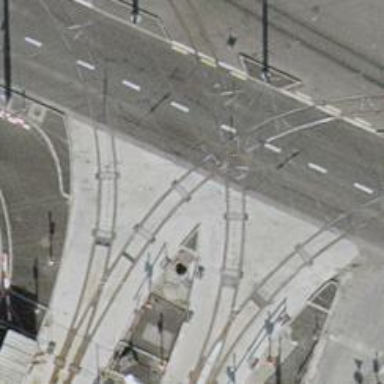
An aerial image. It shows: Railway crossing.